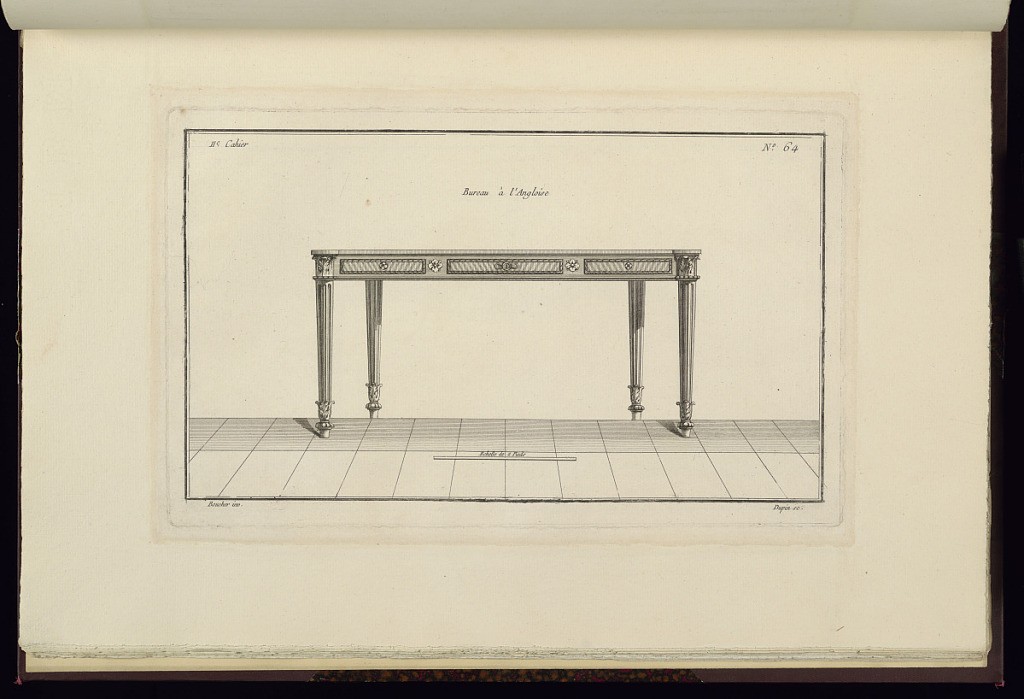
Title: Bureau à l'Angloise
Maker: Juste-François Boucher, French, 1736 – 1782
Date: ca. 1775
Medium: Engraving on off white laid paper
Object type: Print
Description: Design for a desk with ornament motifs including fluting on the legs, acanthus leaves and gadrooning at the feet, and bands of lamb tongue framing interspersed with rosettes. The plate is signed.